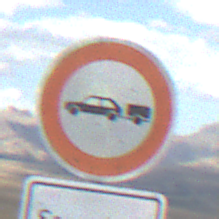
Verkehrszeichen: VerbotPersonenkraftwagenMitAnhaenger
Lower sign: ZeitangabenMitBeschraenkungAufWochentage8
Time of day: Midday
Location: Outdoor (Nature)
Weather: PartlyCloudy
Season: NotSpecified
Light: Natural